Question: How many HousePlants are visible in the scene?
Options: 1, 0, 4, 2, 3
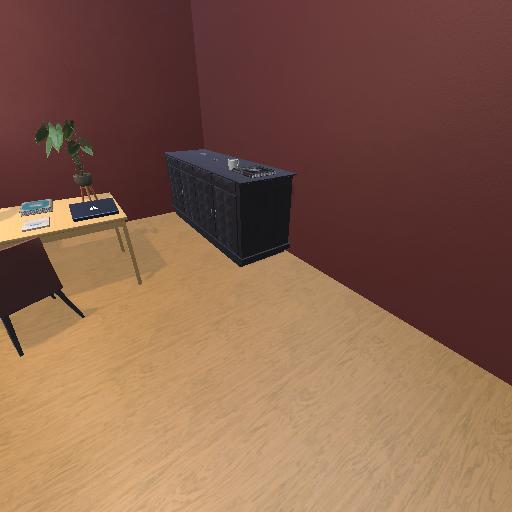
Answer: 1